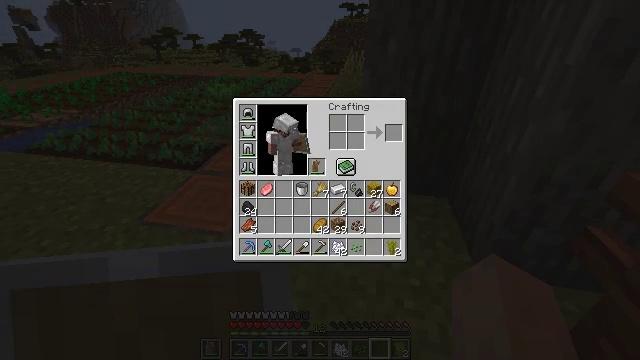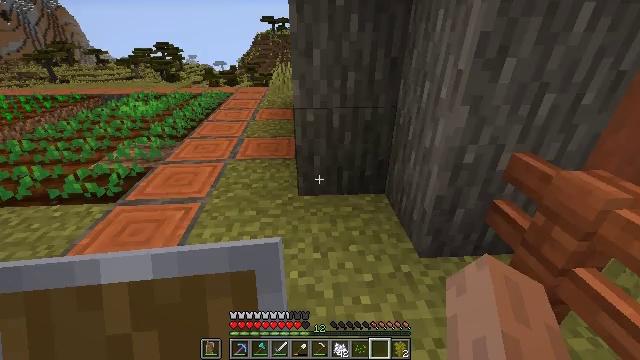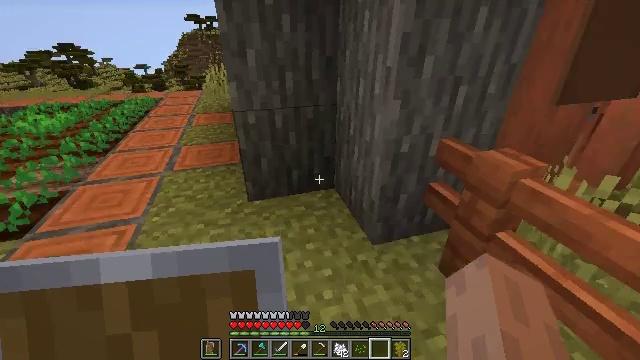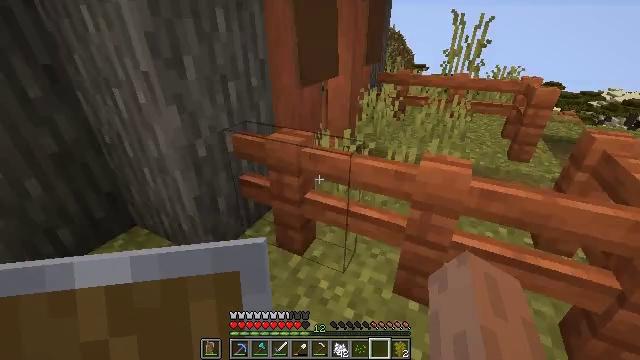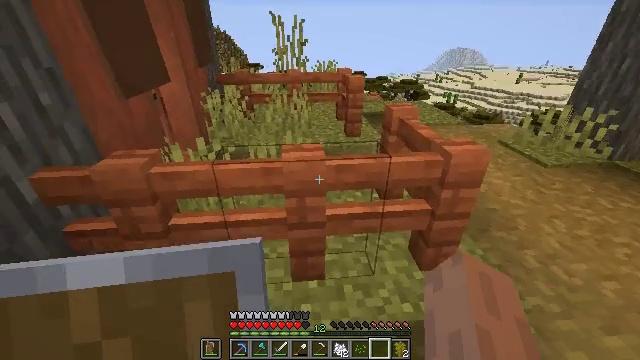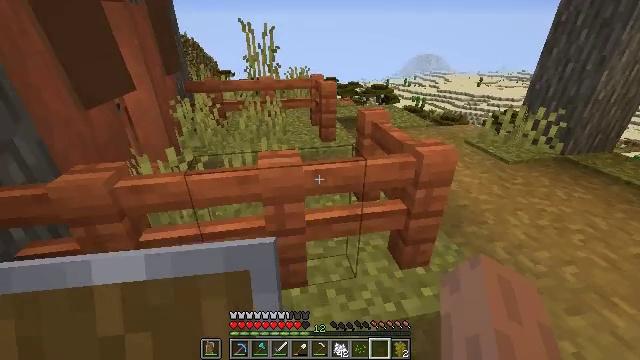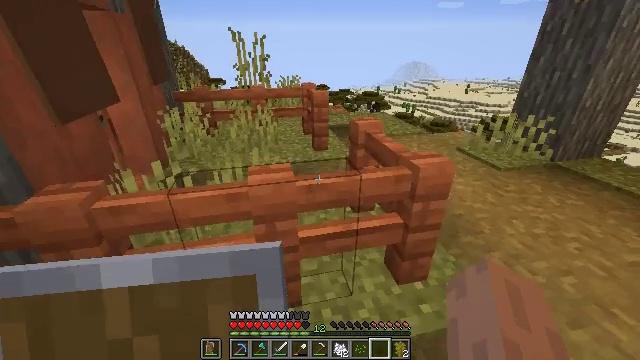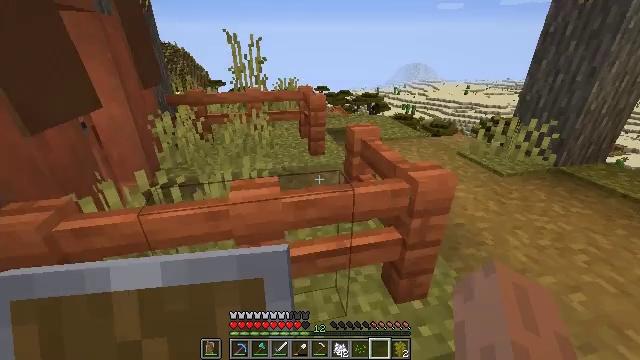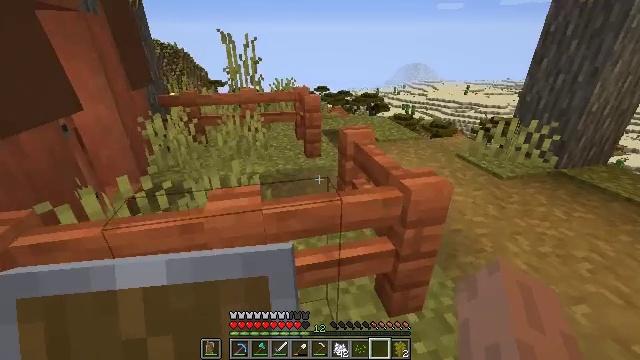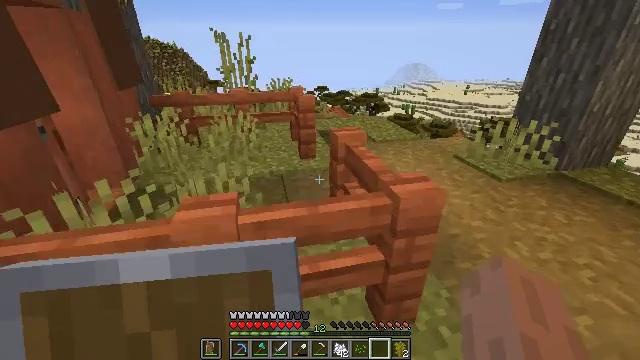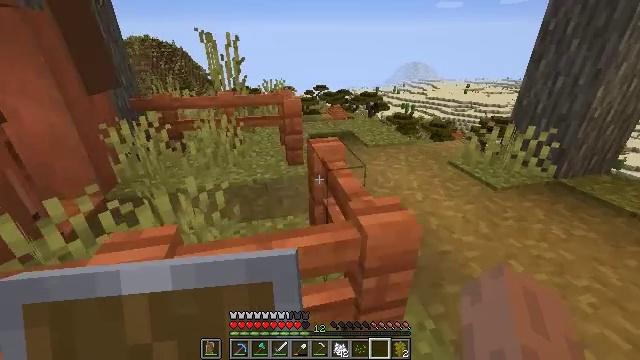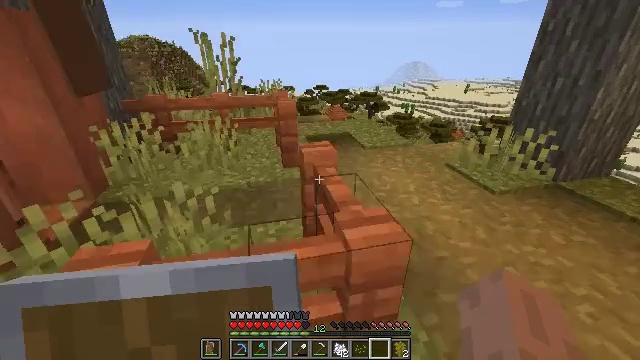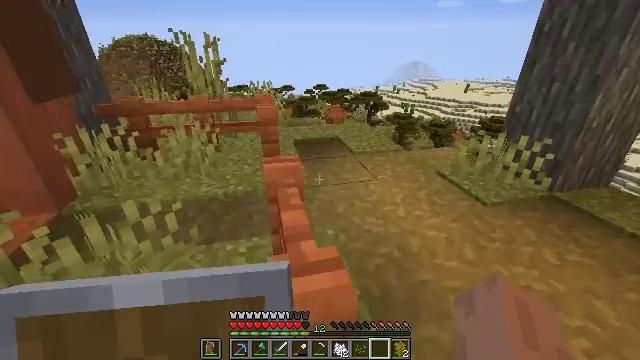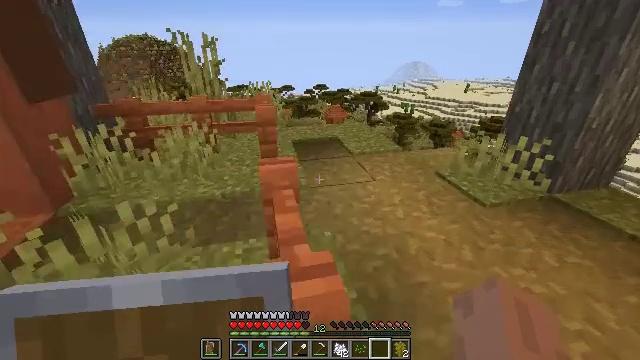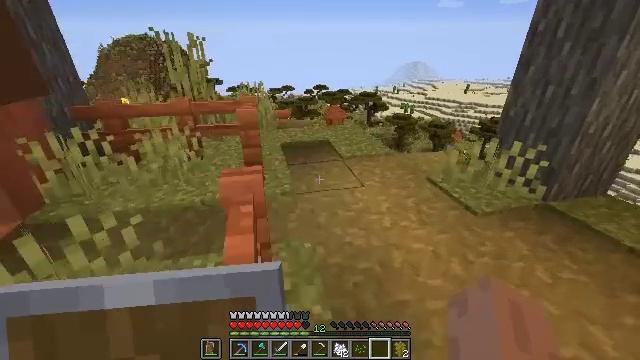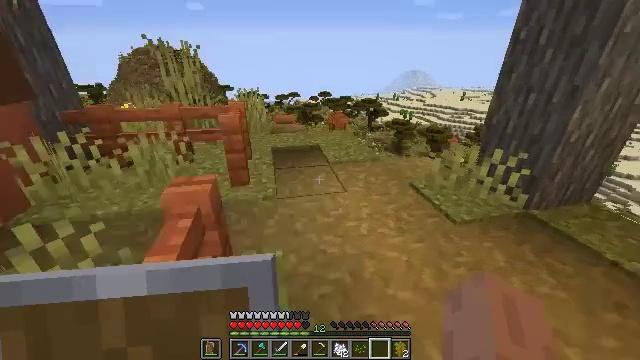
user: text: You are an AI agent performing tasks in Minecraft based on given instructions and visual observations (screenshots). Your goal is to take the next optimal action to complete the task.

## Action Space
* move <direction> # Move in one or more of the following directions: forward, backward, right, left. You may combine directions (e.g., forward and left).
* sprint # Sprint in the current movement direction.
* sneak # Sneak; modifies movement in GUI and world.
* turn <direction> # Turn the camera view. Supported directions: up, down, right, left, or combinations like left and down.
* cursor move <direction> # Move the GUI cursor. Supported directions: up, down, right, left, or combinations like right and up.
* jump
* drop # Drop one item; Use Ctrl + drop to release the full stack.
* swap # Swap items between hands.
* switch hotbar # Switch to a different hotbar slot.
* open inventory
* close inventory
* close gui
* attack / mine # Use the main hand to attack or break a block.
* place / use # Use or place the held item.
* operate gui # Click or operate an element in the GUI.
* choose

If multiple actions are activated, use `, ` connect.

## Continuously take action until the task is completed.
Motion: motion action
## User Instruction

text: Craft a bucket.
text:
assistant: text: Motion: cursor move right and up, close inventory
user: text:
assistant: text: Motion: turn right, close inventory
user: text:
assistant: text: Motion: turn right, close inventory
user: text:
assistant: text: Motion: turn right, close inventory
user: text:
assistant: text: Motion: turn right and up
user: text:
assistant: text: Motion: move forward, turn right and up
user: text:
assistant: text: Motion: move forward and move right
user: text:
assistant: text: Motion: move forward and move right
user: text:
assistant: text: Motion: move forward and move right
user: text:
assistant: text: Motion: move forward and move right
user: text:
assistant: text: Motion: move forward and move right
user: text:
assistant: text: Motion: move forward and move right
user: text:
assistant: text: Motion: move forward and move right
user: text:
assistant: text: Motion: move forward and move right, sprint
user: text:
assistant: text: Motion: move forward and move right, sprint, turn left
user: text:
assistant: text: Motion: move forward and move right, sprint, turn left
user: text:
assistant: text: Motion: move forward and move right, sprint, turn left
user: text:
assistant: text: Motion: move forward, turn left and down
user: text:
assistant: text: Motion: move forward
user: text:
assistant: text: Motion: move forward, turn left and up
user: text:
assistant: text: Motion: move forward, turn left and up
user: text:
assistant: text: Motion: move forward, turn left
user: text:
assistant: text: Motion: move forward, turn left
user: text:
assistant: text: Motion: move forward, turn left
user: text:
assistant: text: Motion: move forward, turn left
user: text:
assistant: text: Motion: move forward, turn left and up
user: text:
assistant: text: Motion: move forward, turn left
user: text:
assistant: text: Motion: move forward, turn left
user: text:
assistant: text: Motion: move forward, turn left
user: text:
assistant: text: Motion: move forward, turn left